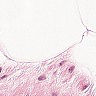
Metastatic tissue present: no